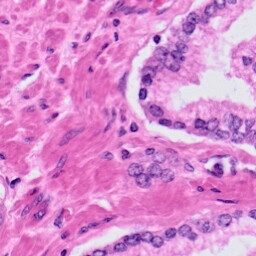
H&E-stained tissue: Prostate